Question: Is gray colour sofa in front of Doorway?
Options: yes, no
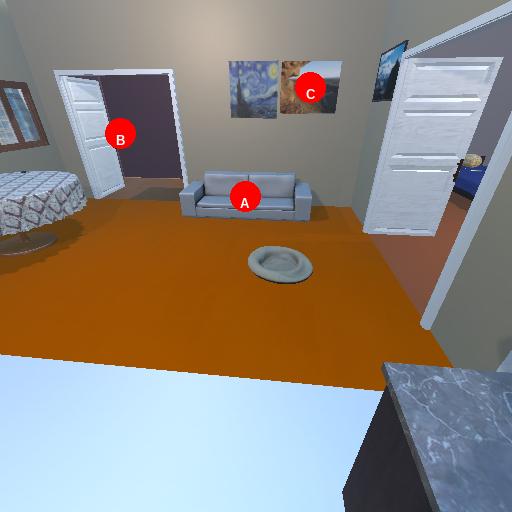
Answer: yes